Question: I have an external library with some code in it. I also have a WCF service library that I want to add my external library to. I choose the "Add Reference" command to add the external library to my service library. Now when I "start" my service library (using the VS service host) I get this exception:

I really need this external library, so what to do to prevent this exception?
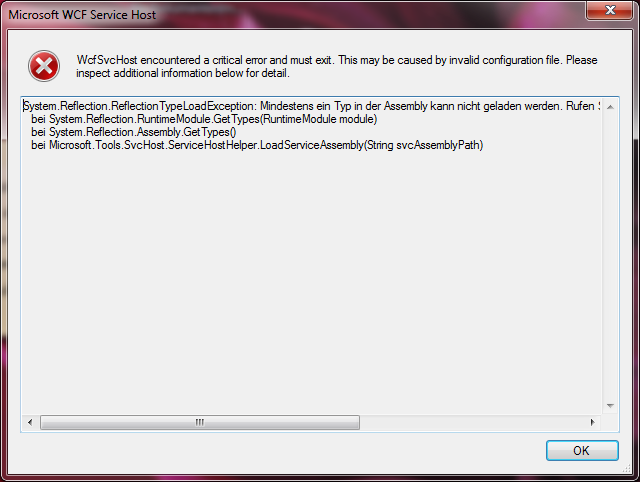
Answer: Two options here:
- -